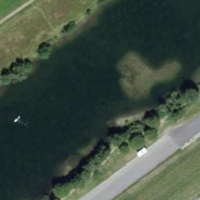
EUNIS habitat code: 14
Species observed at this site:
Chamaenerion angustifolium
Corvus corone
Echium vulgare
Fulica atra
Sturnus vulgaris
Aythya fuligula
Fringilla coelebs
Apis mellifera
Buteo buteo
Silene dioica
Trifolium repens
Sylvia atricapilla
Bistorta officinalis
Eristalis tenax
Salix pentandra
Vanessa cardui
Anthyllis vulneraria
Achillea millefolium
Salmo trutta